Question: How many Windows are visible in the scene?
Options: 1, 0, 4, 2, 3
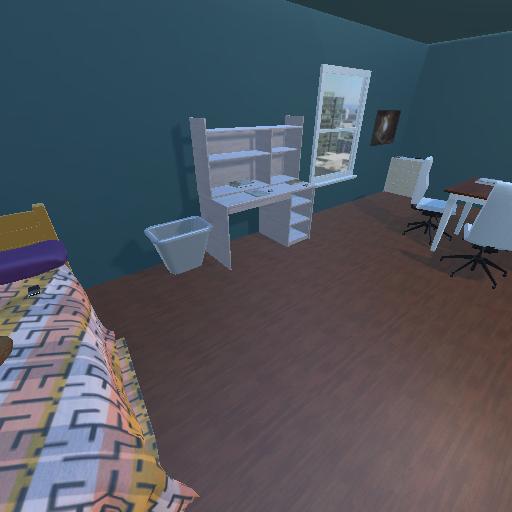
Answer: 1